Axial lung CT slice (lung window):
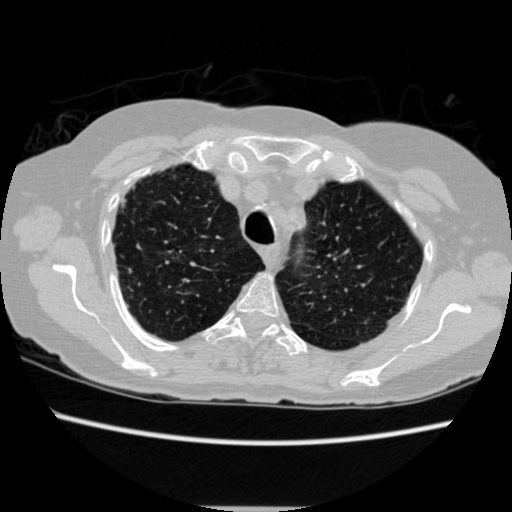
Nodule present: no